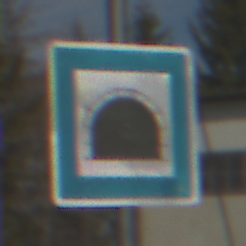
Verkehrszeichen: Tunnel
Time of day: Midday
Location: Outdoor (Suburban)
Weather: PartlyCloudy
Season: NotSpecified
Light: Natural